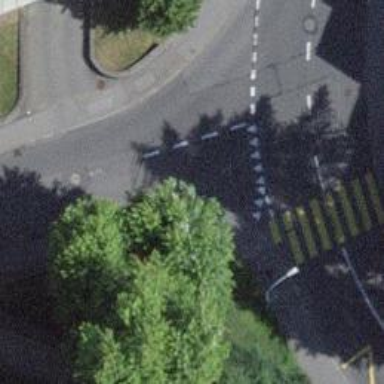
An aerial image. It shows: Unmarked crossing on footway.